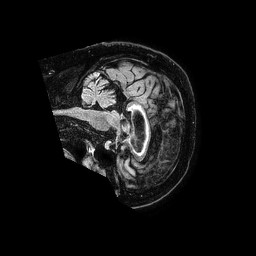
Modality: FLAIR
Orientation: sagittal
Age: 56
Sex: male
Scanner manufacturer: philips
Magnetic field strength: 1.5 T
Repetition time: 4.8 s
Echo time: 0.3 s